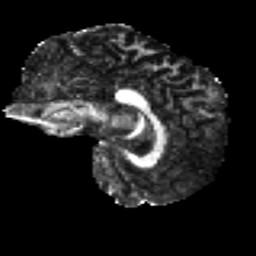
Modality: FA
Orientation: sagittal
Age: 51
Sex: female
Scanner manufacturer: ge
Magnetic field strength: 3 T
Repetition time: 7.8 s
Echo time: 0.0606 s